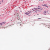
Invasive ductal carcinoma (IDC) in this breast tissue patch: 0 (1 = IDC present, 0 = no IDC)